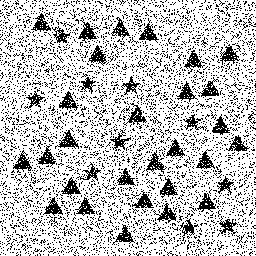
Squares: 0
Triangles: 28
Stars: 10
Total shapes: 38